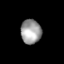
Tissue: skin
Cell type: Fibroblasts
Senescence score: 0.7492
Nuclear area (px): 486
Mean DAPI intensity: 158.374